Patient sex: M
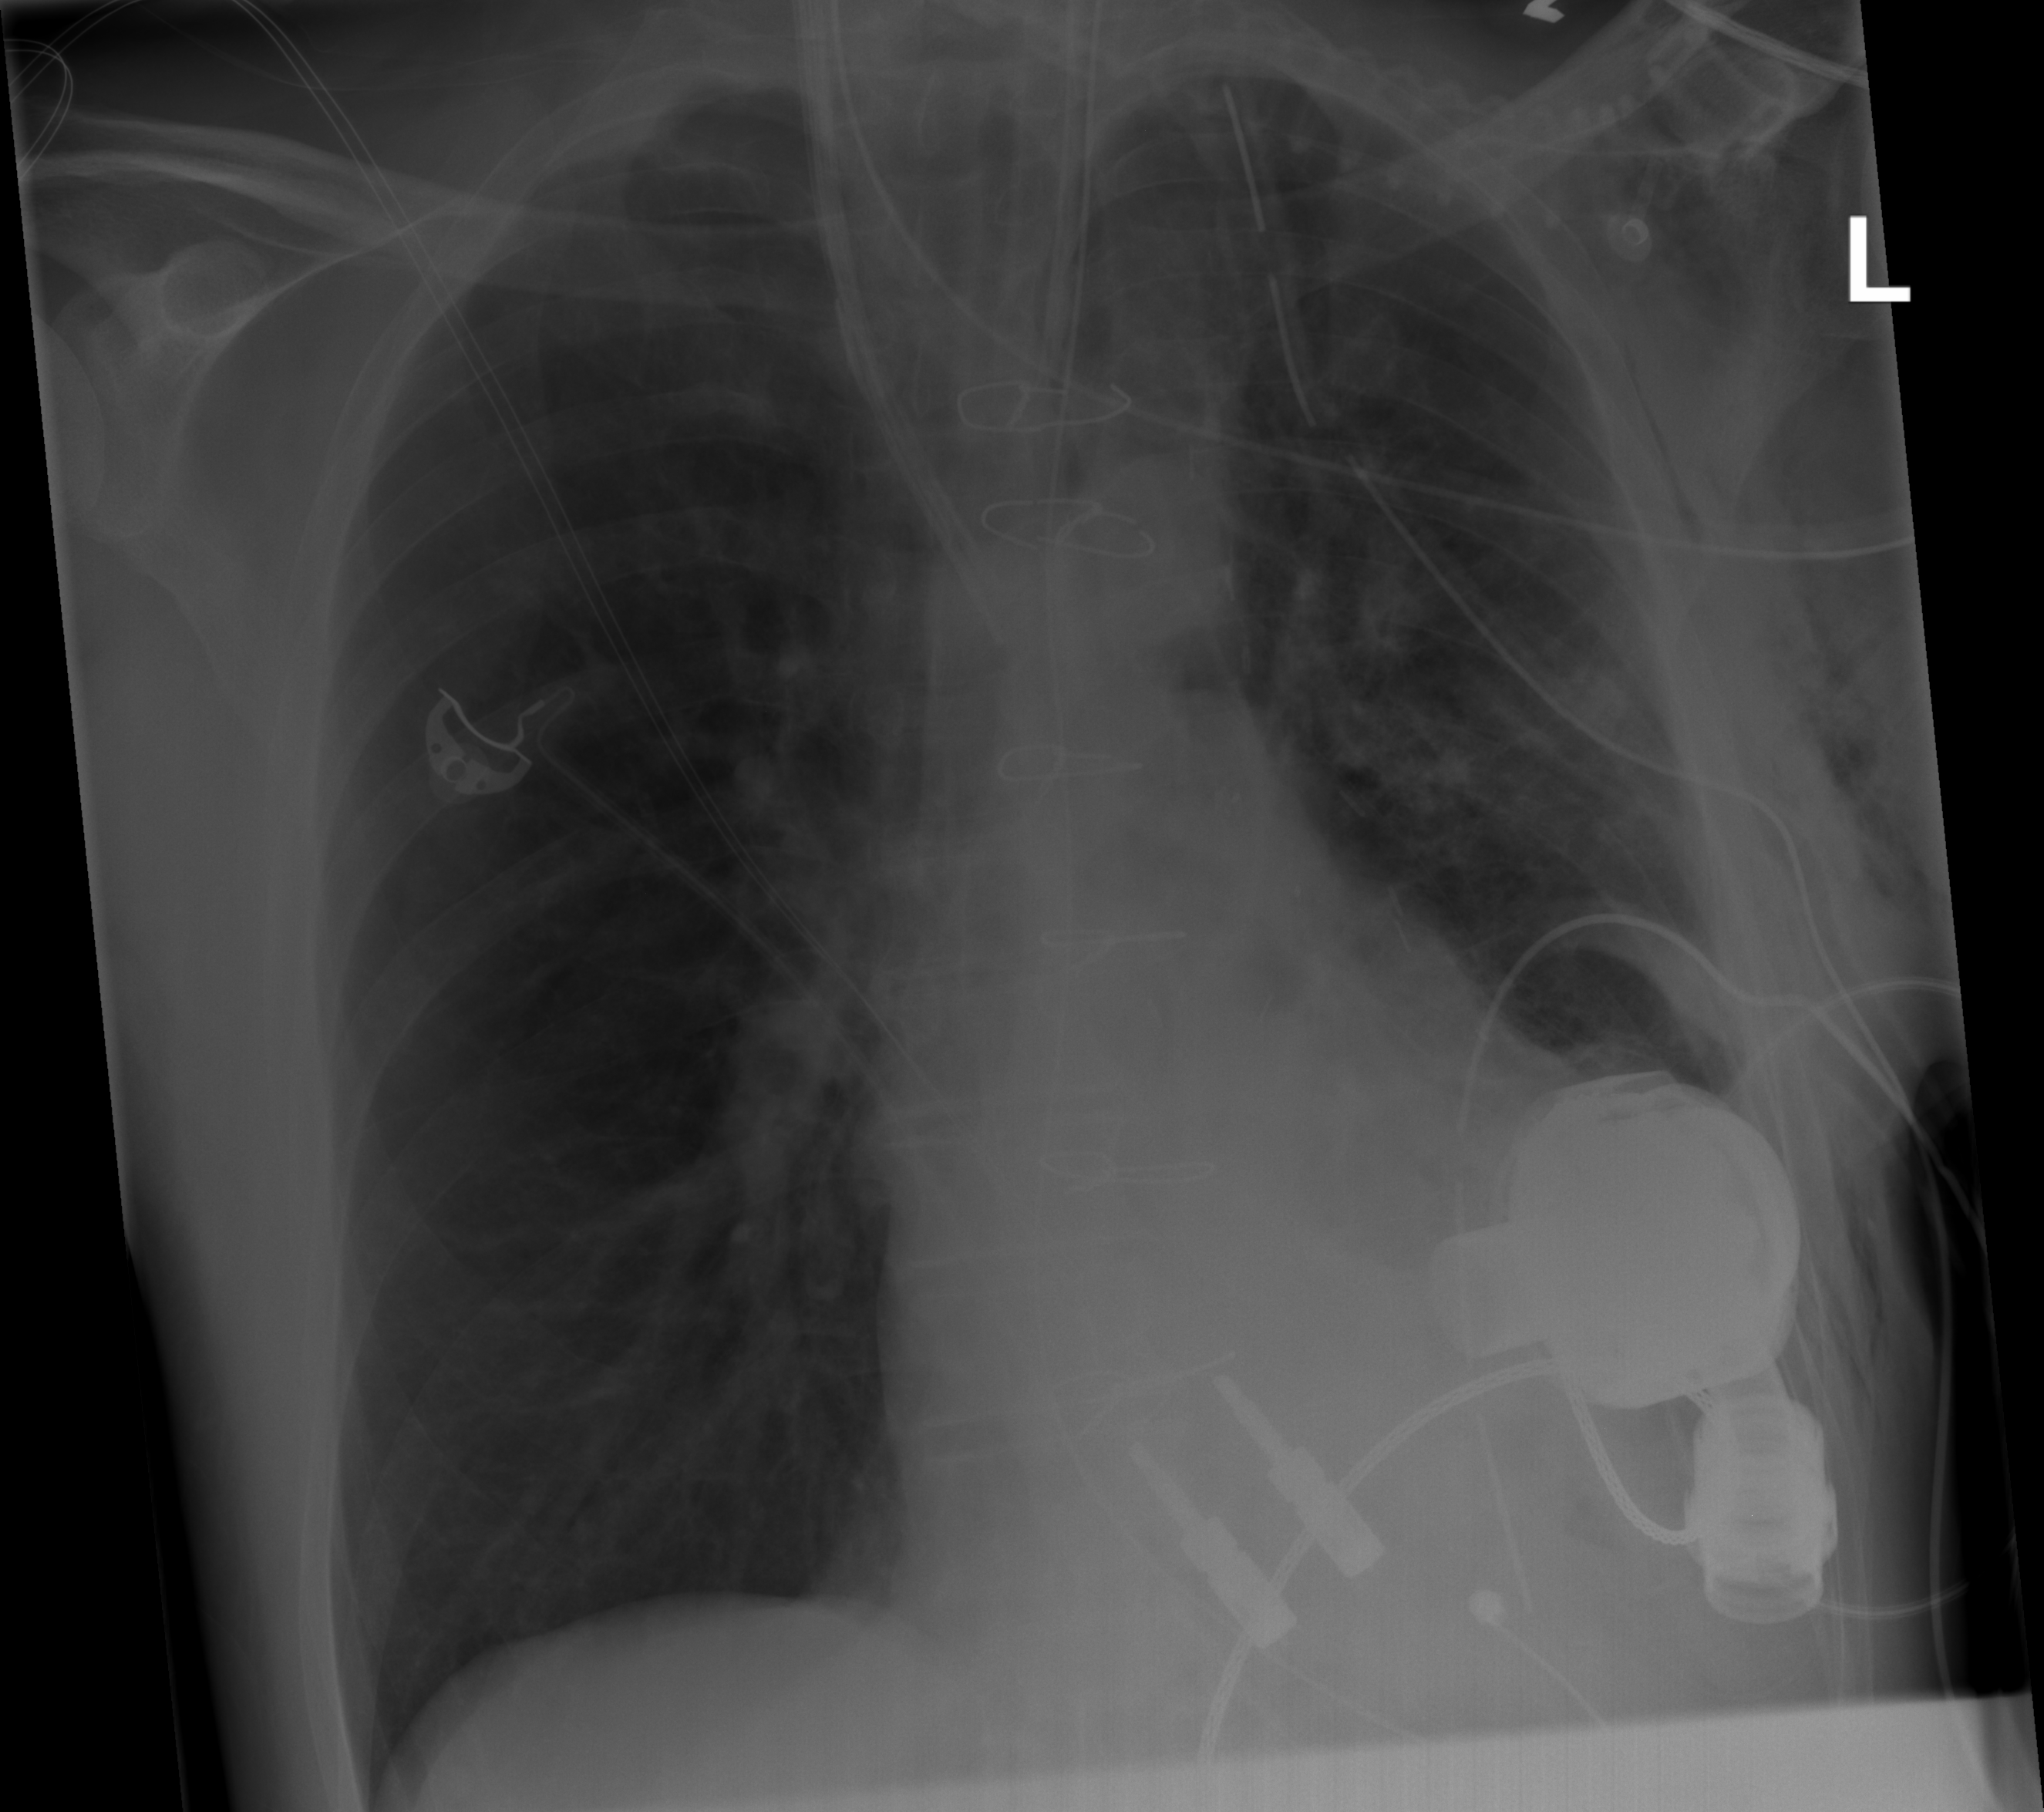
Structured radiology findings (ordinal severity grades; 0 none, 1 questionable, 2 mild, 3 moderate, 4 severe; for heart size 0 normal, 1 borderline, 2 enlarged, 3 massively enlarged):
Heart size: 0
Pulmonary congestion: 0
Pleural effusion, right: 0
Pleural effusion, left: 0
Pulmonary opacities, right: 0
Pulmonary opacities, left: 1
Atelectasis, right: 0
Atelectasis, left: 0